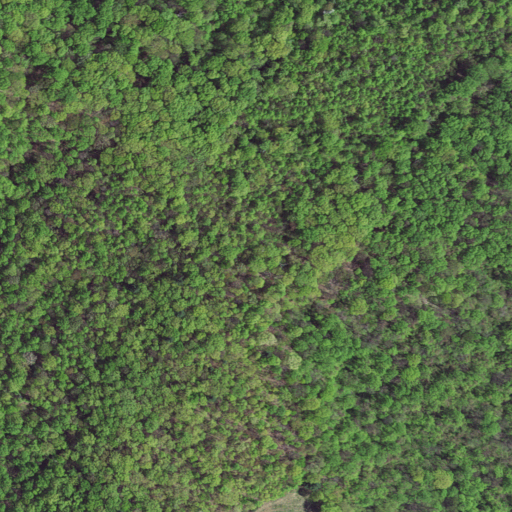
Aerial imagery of mountain in Virginia named Wheeler Knob containing deciduous forest, mixed forest, grassland, and pasture